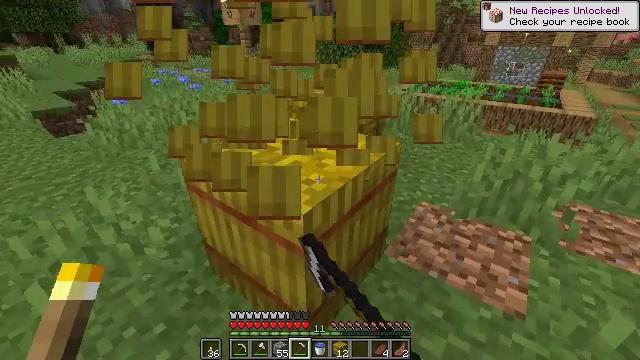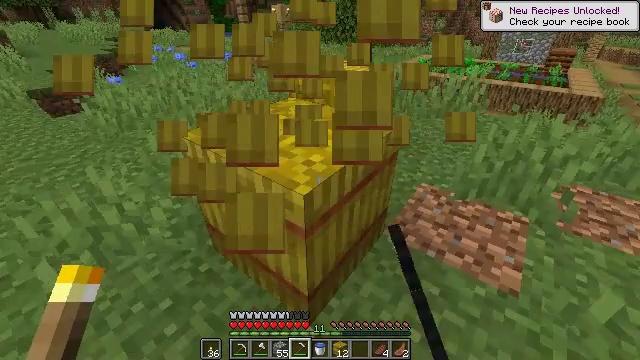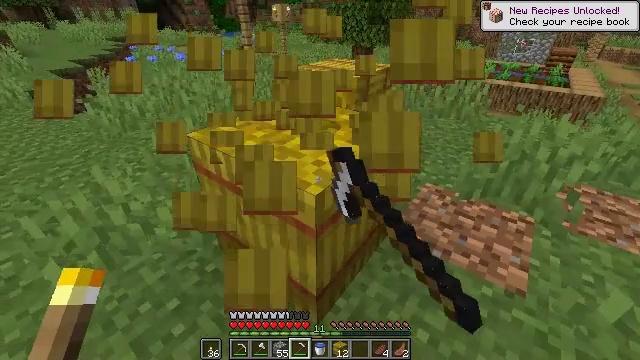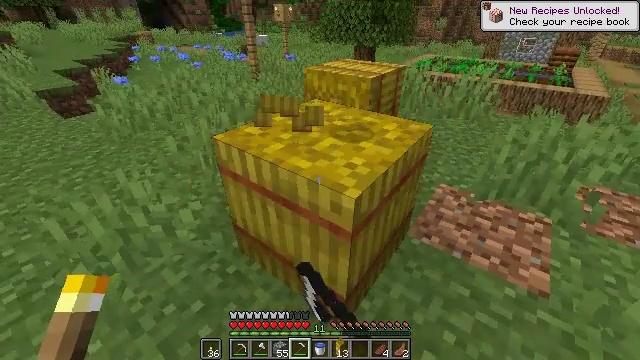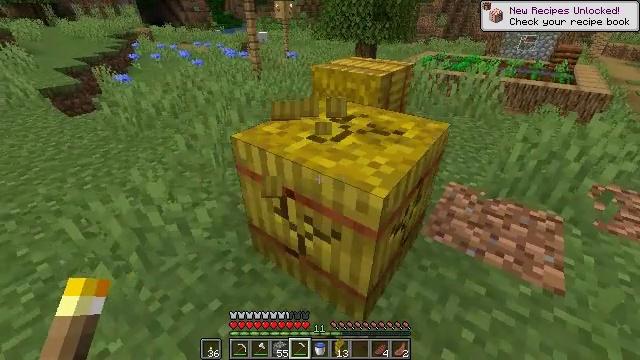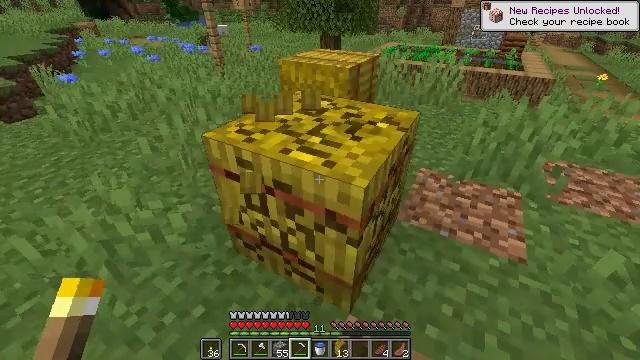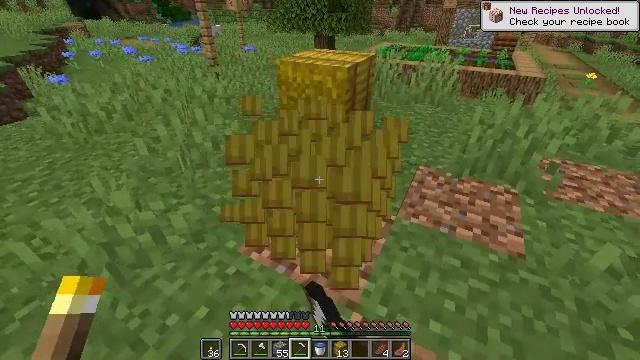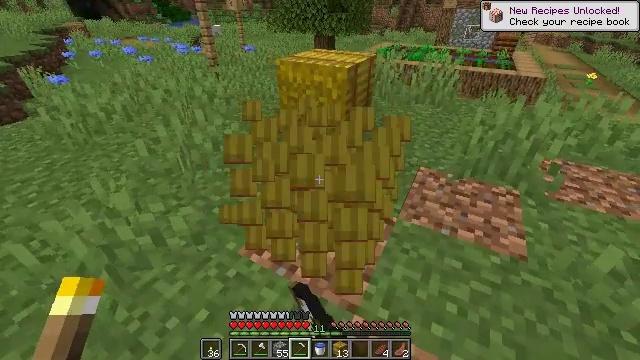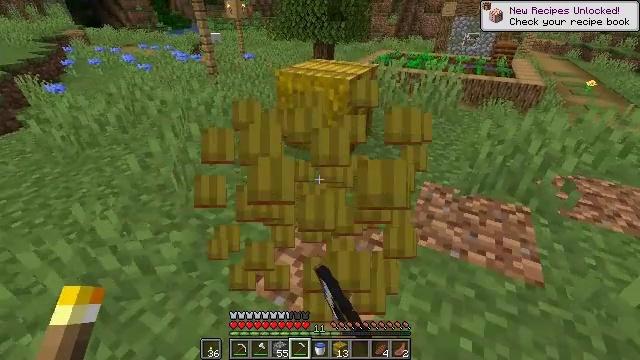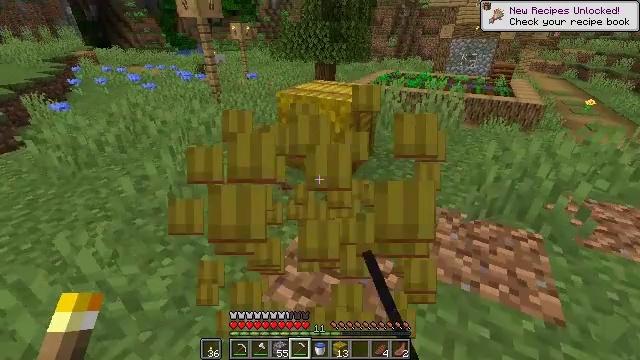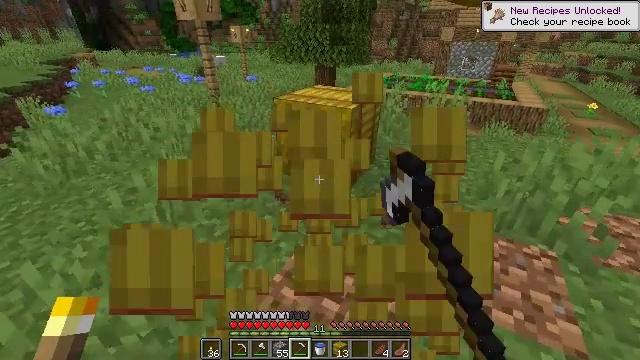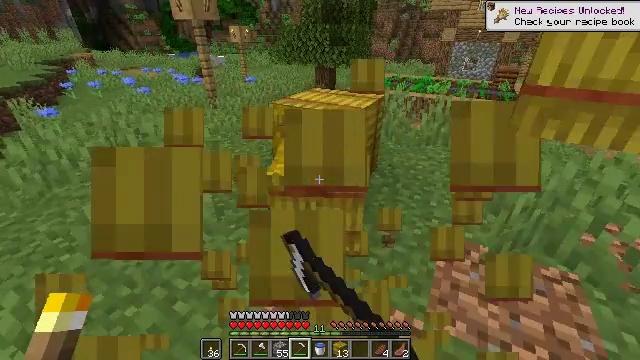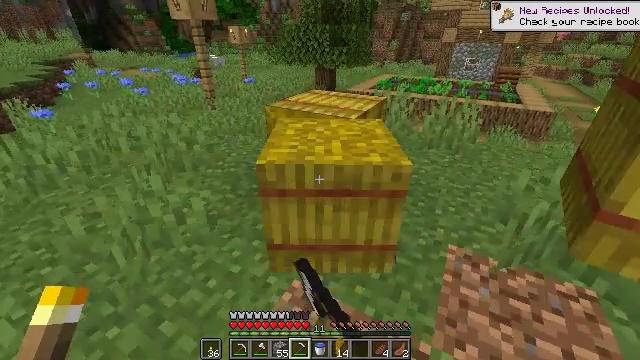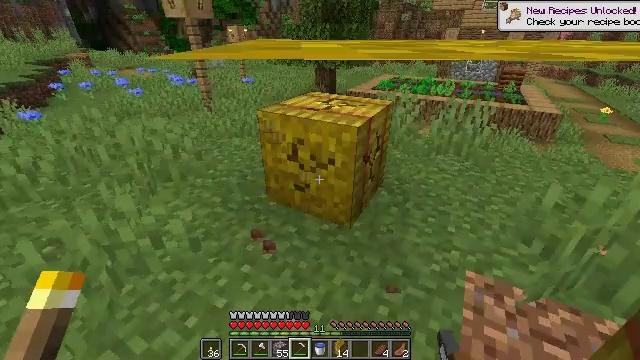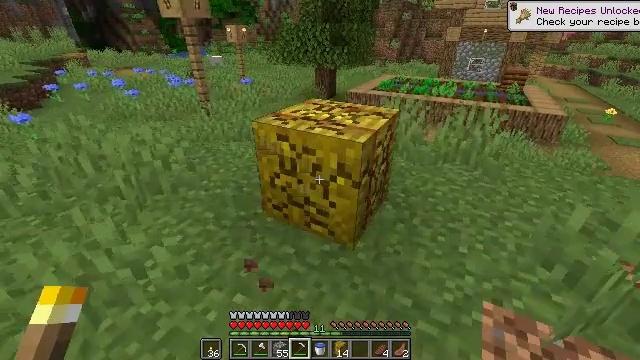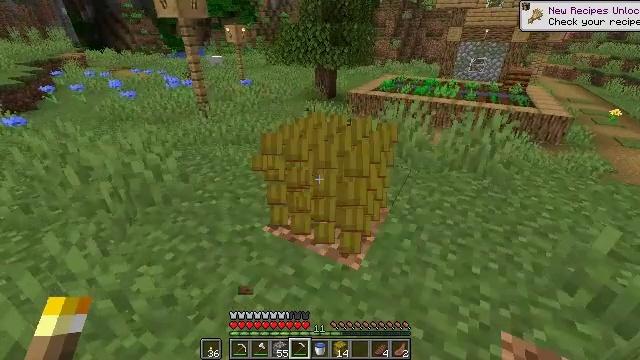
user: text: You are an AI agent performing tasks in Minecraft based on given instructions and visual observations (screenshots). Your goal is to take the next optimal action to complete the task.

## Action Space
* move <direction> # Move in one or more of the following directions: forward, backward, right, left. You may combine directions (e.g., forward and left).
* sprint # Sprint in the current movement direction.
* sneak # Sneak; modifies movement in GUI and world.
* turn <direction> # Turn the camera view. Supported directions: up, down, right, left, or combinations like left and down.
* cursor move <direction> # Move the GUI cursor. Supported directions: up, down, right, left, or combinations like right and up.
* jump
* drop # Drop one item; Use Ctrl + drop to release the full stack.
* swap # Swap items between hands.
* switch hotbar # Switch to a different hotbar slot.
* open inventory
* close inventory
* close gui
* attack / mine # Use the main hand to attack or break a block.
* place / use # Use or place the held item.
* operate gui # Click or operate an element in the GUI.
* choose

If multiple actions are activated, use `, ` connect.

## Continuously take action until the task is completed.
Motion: motion action
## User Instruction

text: Collect a hay block for crafting.
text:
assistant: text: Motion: turn down, attack / mine
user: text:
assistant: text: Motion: move left, attack / mine
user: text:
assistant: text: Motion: move left, attack / mine
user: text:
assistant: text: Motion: attack / mine
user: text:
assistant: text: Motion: turn right and down, attack / mine
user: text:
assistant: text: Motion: turn right, attack / mine
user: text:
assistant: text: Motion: move forward, attack / mine
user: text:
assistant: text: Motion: move forward, turn up, attack / mine
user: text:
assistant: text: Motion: move forward, turn up, attack / mine
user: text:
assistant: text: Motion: move forward, attack / mine
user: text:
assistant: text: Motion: move forward, attack / mine
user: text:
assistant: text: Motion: move forward, attack / mine
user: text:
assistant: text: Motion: move forward, attack / mine
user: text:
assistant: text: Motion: move forward, attack / mine
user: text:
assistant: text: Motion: move forward, attack / mine
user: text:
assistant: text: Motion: move forward, attack / mine
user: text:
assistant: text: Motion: move forward, attack / mine
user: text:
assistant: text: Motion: move forward and move right
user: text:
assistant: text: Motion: move forward and move right, turn left and down
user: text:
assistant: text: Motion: no_op